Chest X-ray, AP view. Patient: 28 years old, sex M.
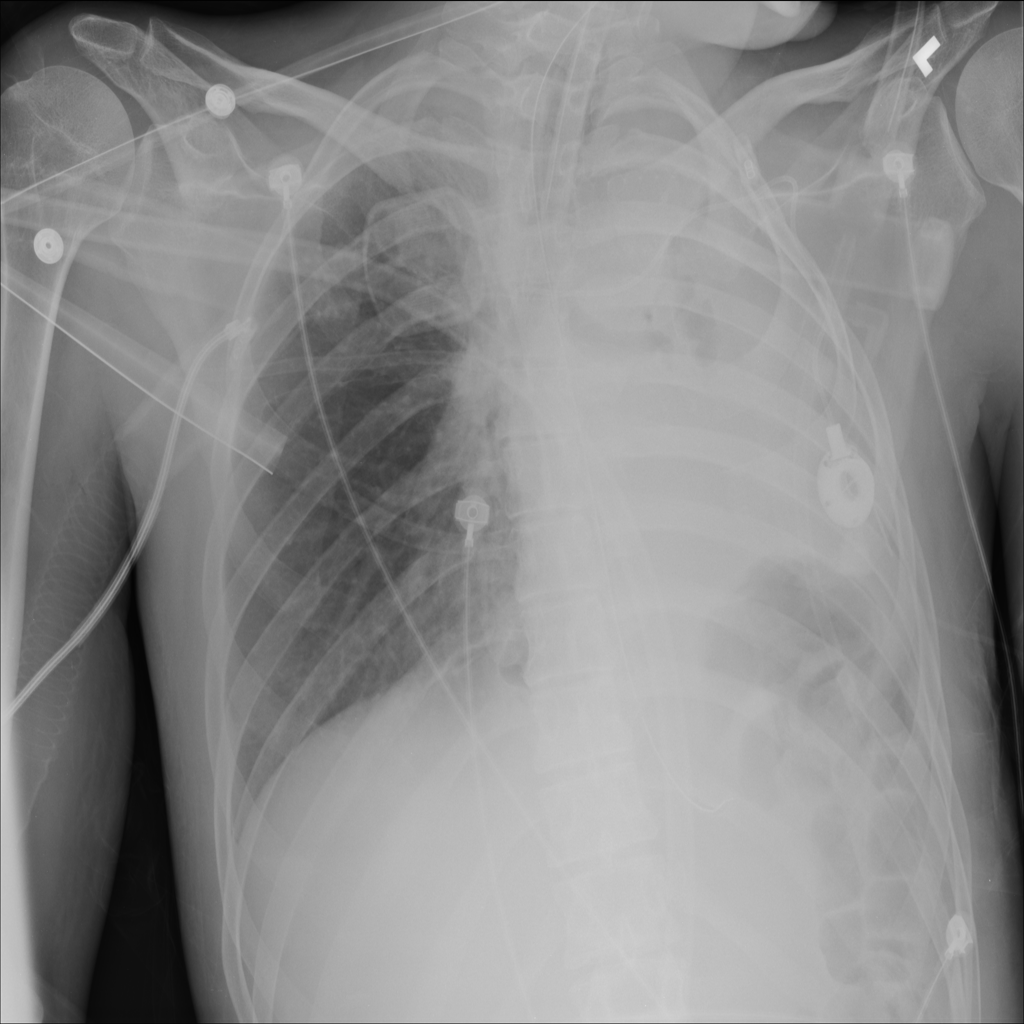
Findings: Consolidation